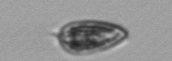
Label: Prorocentrum_triestinum